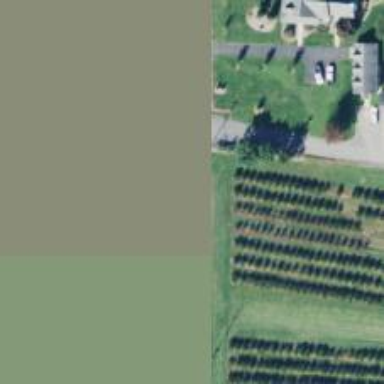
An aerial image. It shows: Orchard.